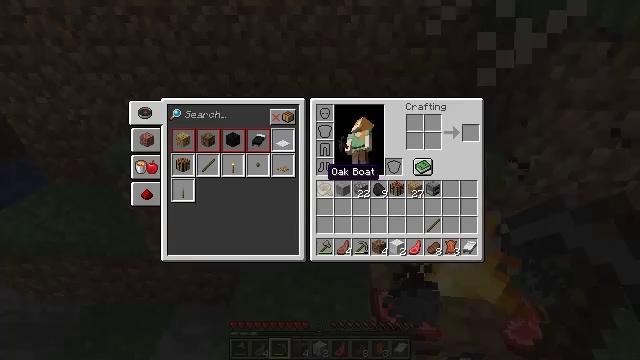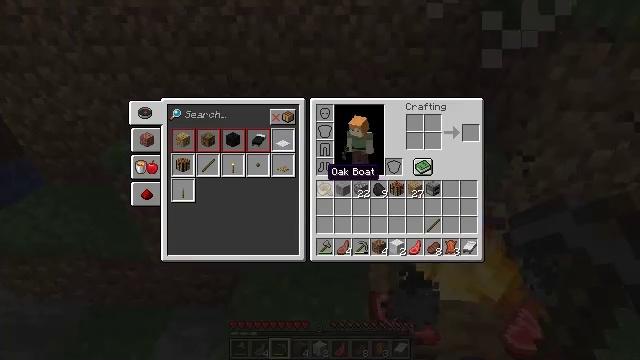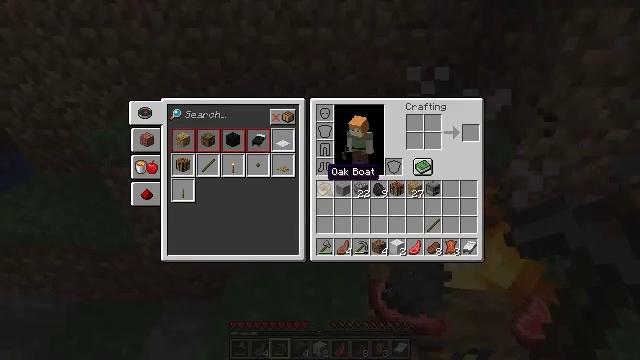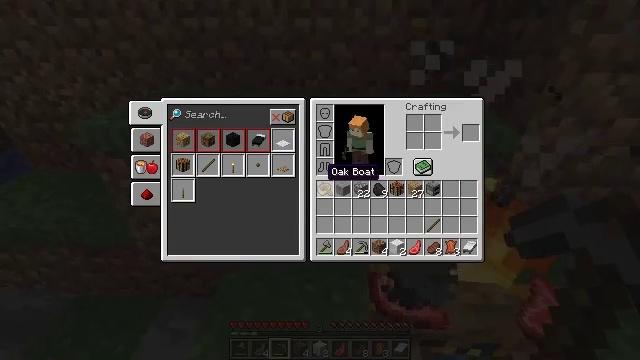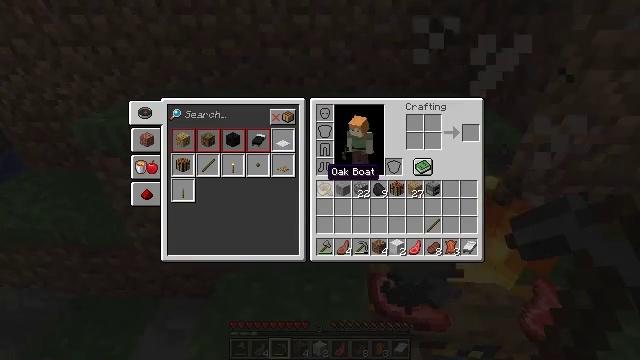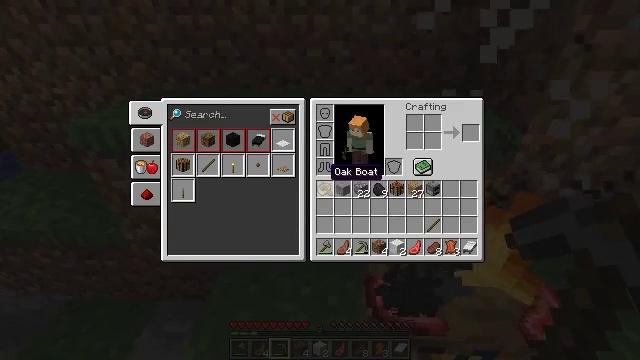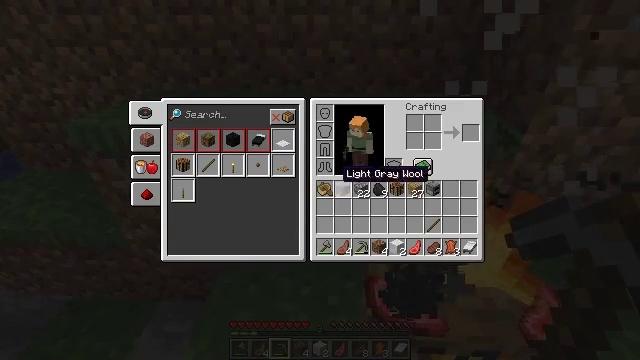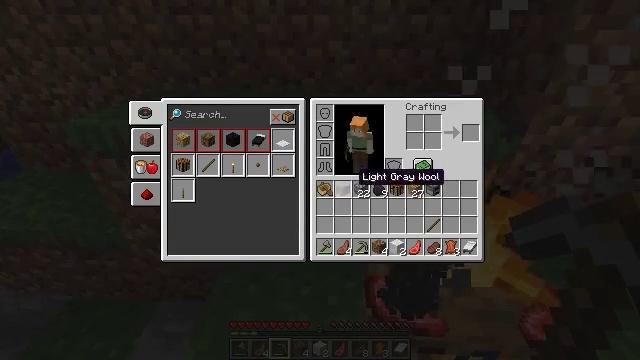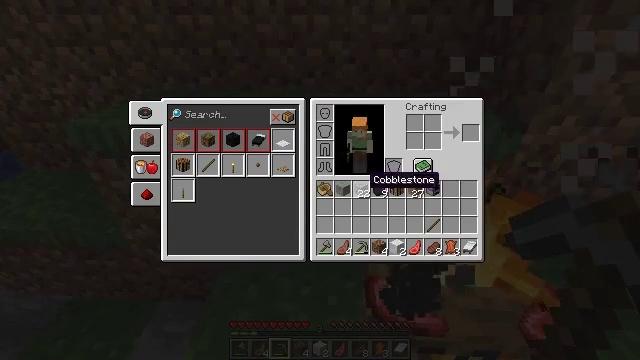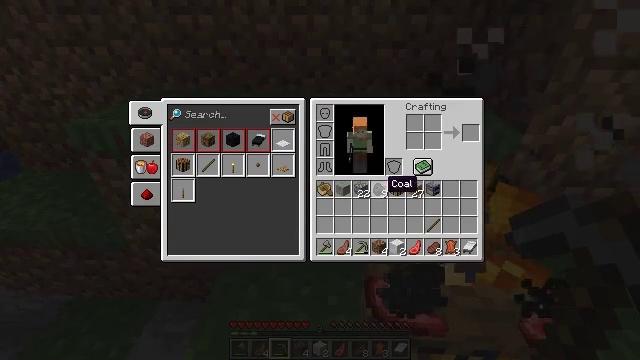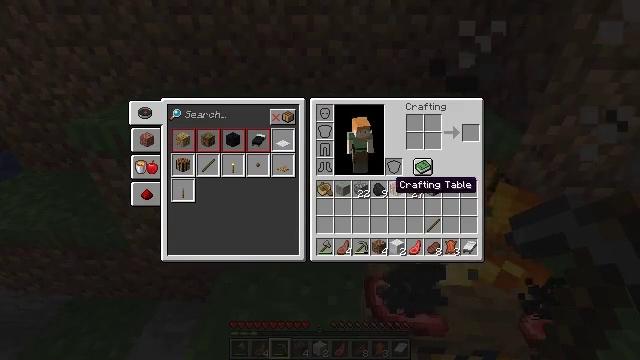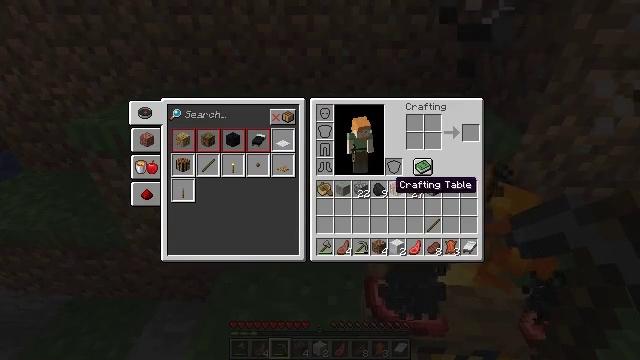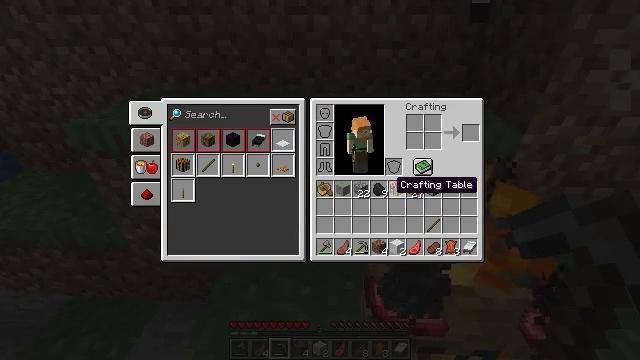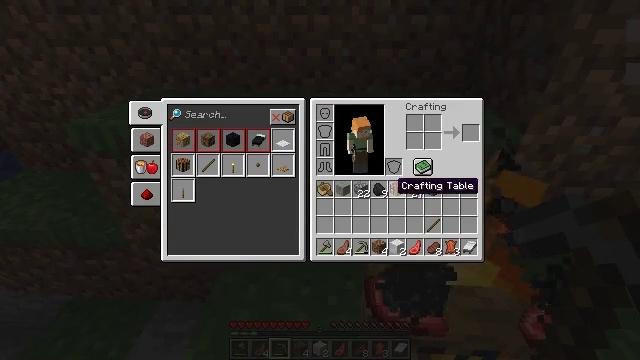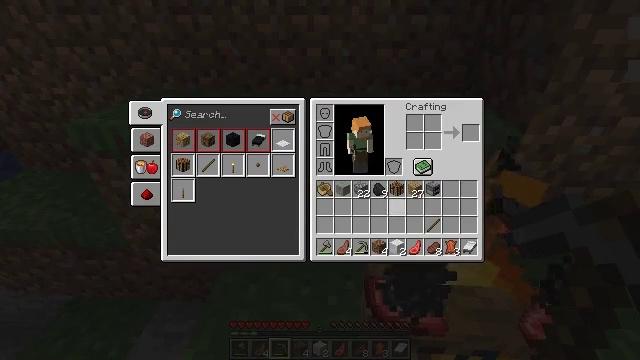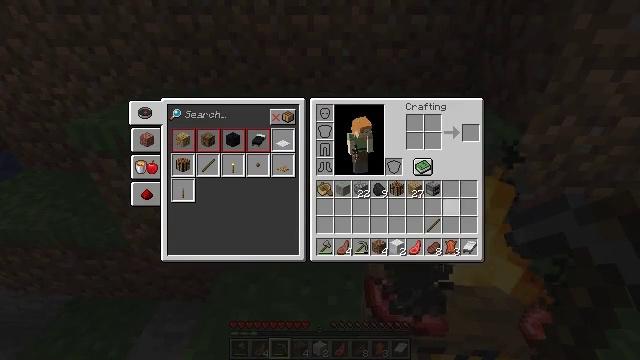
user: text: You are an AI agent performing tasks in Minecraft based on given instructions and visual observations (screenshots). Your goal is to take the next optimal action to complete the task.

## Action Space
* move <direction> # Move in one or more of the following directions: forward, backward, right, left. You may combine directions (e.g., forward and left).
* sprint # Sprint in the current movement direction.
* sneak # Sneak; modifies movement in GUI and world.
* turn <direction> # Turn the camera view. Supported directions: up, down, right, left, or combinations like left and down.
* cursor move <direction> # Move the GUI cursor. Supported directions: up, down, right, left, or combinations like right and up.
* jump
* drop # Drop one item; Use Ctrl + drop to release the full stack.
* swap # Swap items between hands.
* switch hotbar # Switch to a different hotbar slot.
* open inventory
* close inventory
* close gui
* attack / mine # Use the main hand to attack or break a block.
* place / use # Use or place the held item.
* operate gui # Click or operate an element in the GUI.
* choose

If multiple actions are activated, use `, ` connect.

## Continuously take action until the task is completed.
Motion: motion action
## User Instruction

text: Mine the campfire to collect it.
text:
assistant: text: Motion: open inventory
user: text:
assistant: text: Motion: open inventory
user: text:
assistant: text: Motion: no_op
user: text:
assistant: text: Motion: no_op
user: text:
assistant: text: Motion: no_op
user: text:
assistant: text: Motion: cursor move right
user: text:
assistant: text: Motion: cursor move right
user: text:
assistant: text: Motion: cursor move right
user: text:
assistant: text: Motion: cursor move right
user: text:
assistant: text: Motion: cursor move right
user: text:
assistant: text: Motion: no_op
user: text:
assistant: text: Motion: no_op
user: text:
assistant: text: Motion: no_op
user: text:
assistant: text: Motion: cursor move right
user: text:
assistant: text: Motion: cursor move right
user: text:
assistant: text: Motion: cursor move right
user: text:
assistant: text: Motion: cursor move right
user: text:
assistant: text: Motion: no_op
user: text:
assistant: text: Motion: no_op
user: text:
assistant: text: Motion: no_op
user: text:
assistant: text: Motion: no_op
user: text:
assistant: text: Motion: no_op
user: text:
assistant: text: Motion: no_op
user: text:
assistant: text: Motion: cursor move left and up
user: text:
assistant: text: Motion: cursor move left
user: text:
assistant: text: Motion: cursor move left
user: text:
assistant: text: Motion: cursor move left
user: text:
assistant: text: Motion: no_op
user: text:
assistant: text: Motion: no_op
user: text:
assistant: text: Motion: no_op